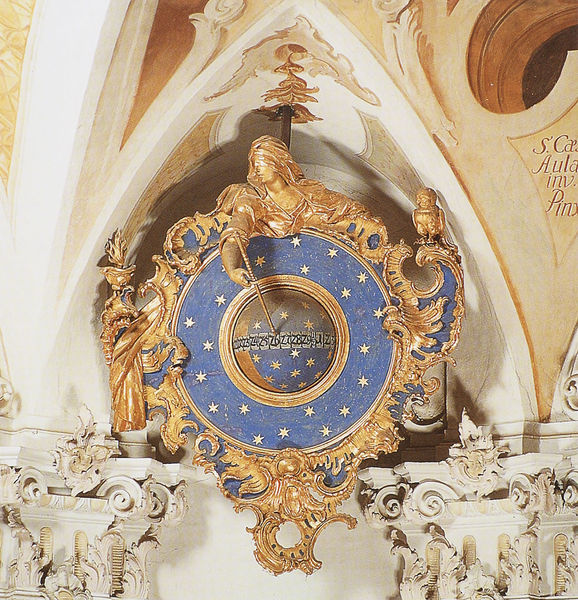
Titel: Monduhr
Standort: Birnau am Bodensee, Wallfahrtskirche (EU - D - BW)
Schlagwörter: baum, blau, weiß, braun, frau, säulen, tuch, ball, gold, kreis, rund, skulptur, ecke, stab, zeigen, sterne, schwert, text, kugel, balu, eule, augenbinde, schirft, kalender, blindfold